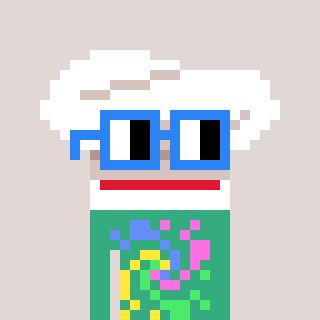
a pixel art character with square blue glasses, a chef hat-shaped head and a teal-colored body on a warm background